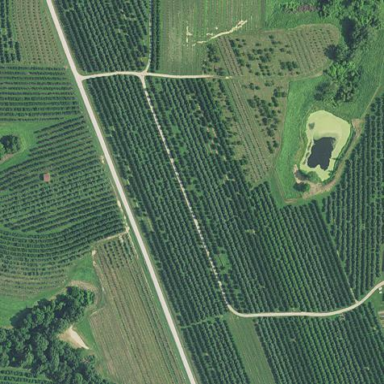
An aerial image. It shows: Orchard.